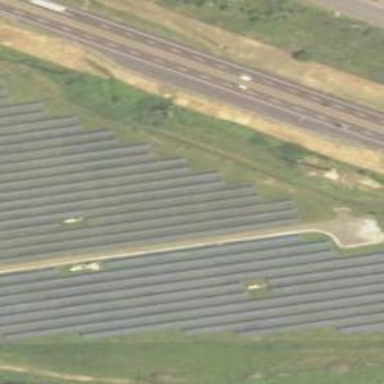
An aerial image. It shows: Solar power plant using photovoltaic technology.